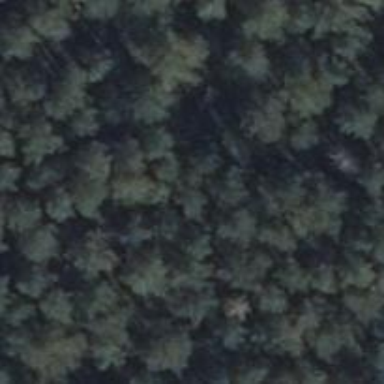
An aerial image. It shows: Forest area.